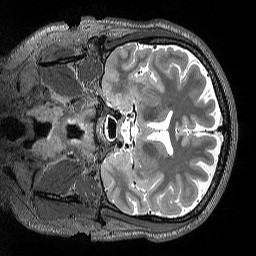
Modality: T2w
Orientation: coronal
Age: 37
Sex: male
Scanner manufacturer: siemens
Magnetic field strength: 3 T
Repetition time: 3.2 s
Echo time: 0.564 s